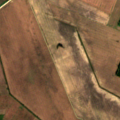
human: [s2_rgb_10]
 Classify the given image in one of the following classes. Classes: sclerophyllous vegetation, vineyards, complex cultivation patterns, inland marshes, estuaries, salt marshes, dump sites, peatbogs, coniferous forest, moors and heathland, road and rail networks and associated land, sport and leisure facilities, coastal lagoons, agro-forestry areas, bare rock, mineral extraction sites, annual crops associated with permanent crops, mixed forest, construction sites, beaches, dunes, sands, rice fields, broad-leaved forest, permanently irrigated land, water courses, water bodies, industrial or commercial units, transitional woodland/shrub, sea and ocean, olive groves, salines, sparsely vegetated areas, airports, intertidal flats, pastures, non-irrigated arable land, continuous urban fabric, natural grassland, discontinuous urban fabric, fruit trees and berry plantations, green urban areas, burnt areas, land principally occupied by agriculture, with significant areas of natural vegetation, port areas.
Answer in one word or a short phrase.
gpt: non-irrigated arable land